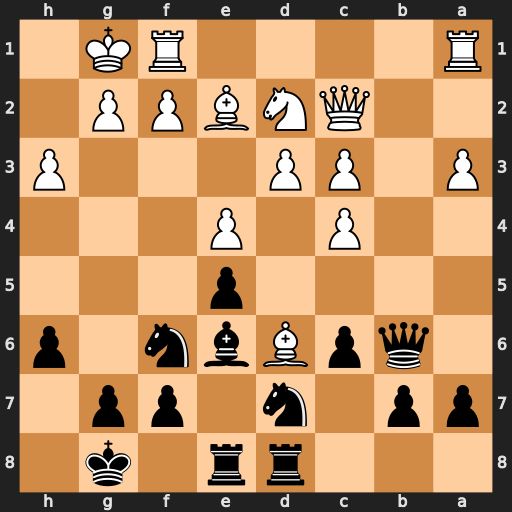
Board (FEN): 3rr1k1/pp1n1pp1/1qpBbn1p/4p3/2P1P3/P1PP3P/2QNBPP1/R4RK1
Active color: b
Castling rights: -
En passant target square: -
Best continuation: c5